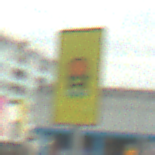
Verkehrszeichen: FahrzeugeMitWassergefaehrdenderLadungOhnePfeilsymbol
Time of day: MorningAfternoon
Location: Outdoor (Urban)
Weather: PartlyCloudy
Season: NotSpecified
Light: Natural